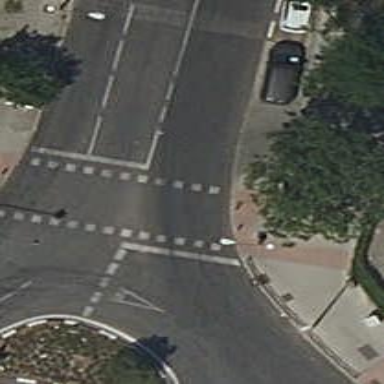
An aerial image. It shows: Road with traffic signals.